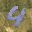
Label: 4